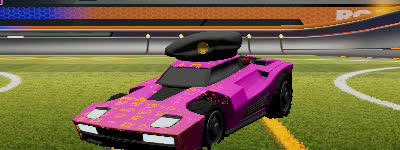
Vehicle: breakout